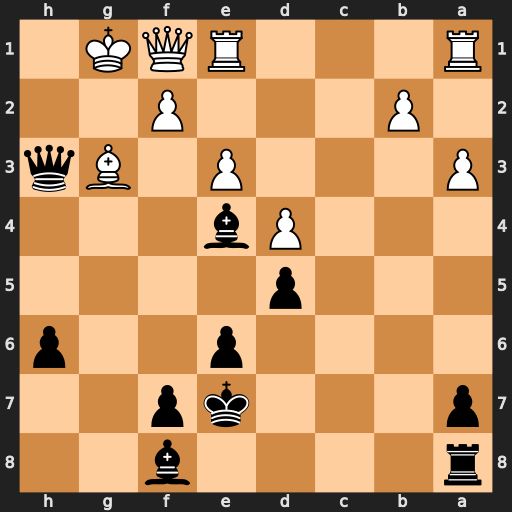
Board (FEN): r4b2/p3kp2/4p2p/3p4/3Pb3/P3P1Bq/1P3P2/R3RQK1
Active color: b
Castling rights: -
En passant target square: -
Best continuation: Qh1#